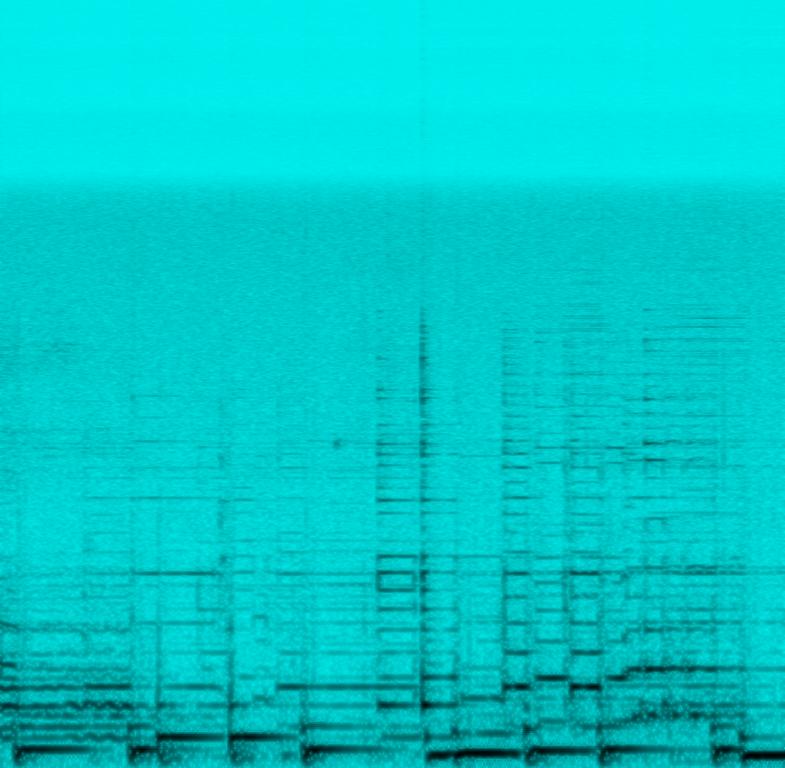
Someone is playing a melody on a semi acoustic guitar along to a bass ukulele with a very big sound. In the background you can hear something like a harmonica playing a drone chord. This song may be playing at a local concert.